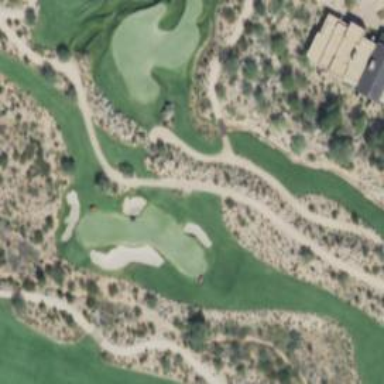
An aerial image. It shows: Path designated for golf carts.